Field crop: maize
Growth stage: 2
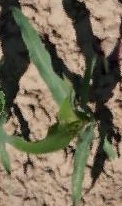
Species: maize